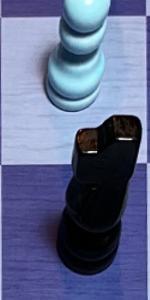
Label: Knight_Black